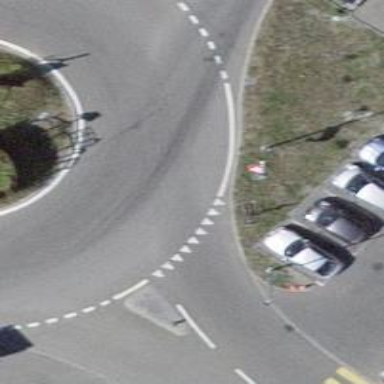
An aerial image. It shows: Road with "give way" sign.